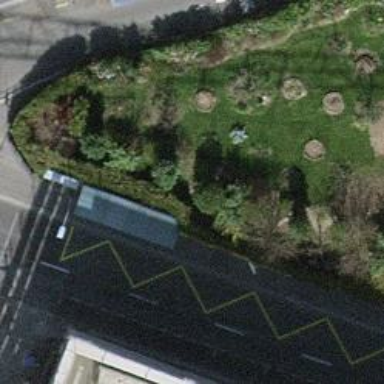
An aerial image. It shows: Bus stop with trolleybus platform.